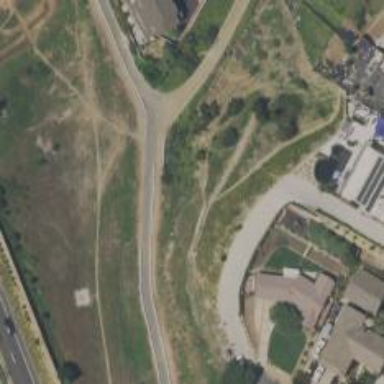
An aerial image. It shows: Asphalt bridleway.